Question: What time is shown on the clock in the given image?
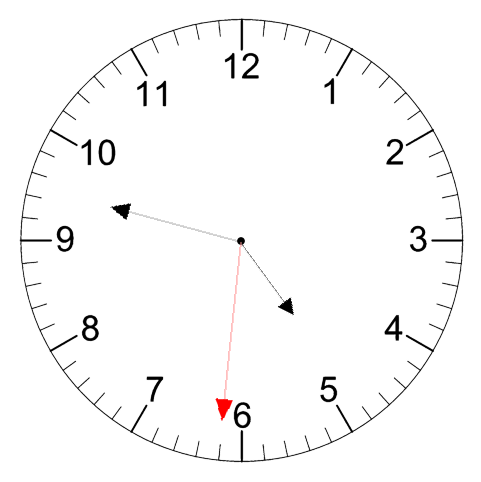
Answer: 04:47:31